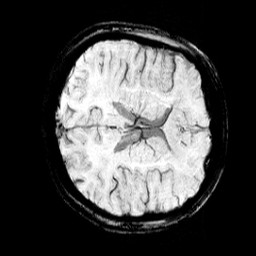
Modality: minIP
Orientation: axial
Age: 25
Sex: female
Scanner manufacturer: siemens
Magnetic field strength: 3 T
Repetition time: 0.025 s
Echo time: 0.018 s